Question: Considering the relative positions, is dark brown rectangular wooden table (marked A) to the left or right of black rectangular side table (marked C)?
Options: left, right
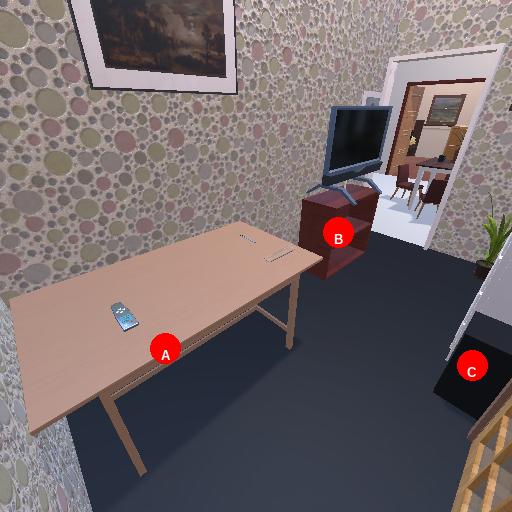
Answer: left